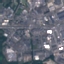
Land use / land cover class: Industrial